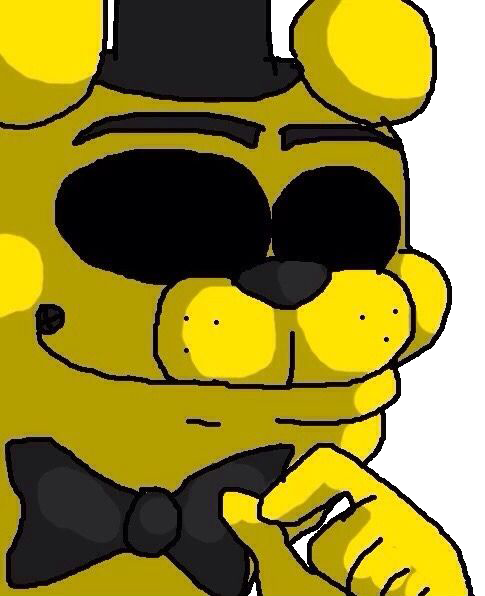
Label: 5_Pepe